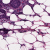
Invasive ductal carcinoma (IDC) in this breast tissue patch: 1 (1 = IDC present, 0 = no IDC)